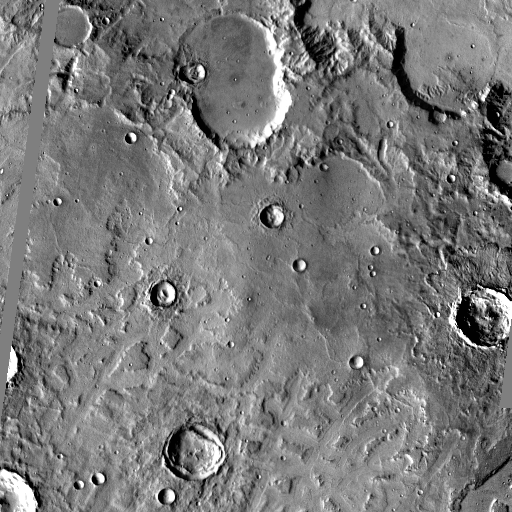
Crater classes present: Background, Other, Layered, Buried